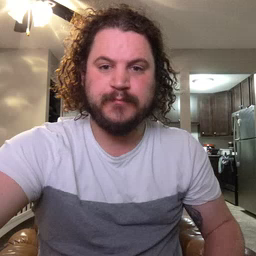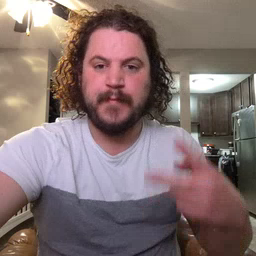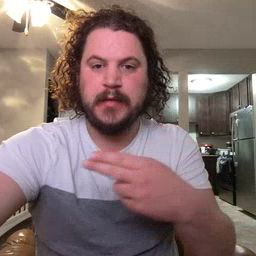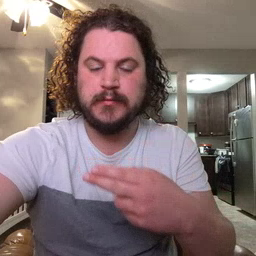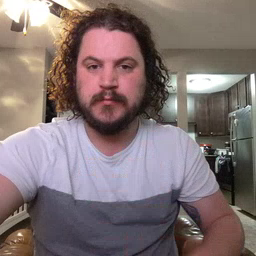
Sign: cut